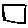
Label: square